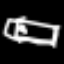
Label: bed